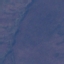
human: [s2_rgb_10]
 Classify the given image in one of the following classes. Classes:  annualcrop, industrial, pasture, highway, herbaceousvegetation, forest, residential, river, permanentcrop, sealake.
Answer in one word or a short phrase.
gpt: HerbaceousVegetation